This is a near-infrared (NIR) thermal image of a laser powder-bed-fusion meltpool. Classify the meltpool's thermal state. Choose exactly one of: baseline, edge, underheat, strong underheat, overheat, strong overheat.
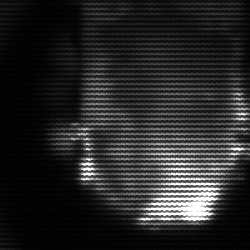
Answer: baseline